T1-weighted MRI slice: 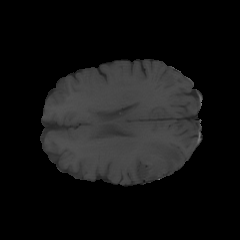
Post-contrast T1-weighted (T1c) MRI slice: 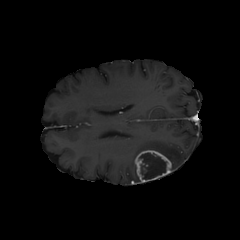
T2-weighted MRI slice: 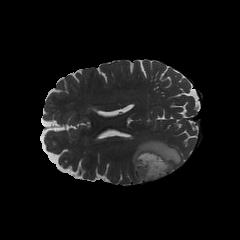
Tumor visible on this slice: yes